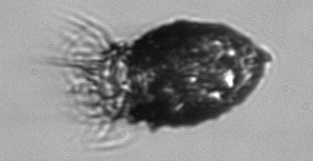
Label: Stenosemella_pacifica